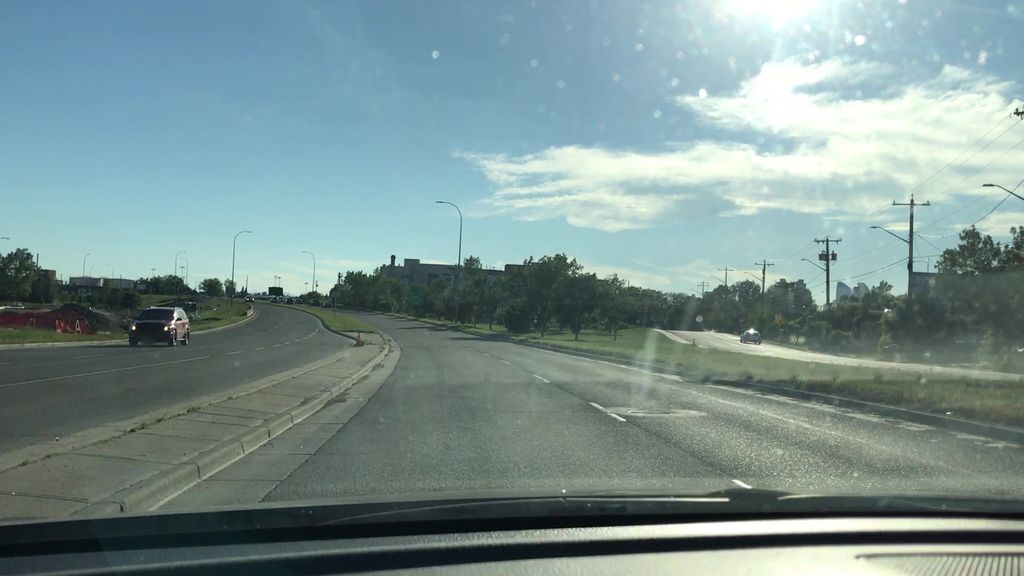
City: calgary